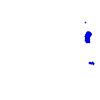
Particle: electron